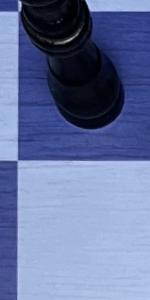
Label: Empty